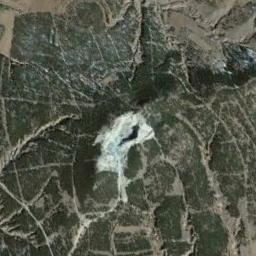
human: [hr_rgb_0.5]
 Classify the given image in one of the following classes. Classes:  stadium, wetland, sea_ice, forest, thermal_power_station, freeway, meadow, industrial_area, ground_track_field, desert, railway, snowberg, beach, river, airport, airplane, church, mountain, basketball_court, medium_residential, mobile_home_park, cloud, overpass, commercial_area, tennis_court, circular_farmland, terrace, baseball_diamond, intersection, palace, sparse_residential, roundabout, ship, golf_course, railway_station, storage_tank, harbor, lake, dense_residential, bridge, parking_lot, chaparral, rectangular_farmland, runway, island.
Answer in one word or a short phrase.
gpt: mountain